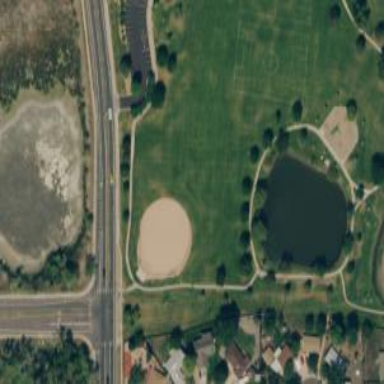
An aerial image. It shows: Baseball pitch for leisure land activities.